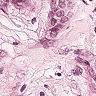
Metastatic tissue present: yes